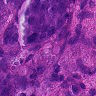
Metastatic tissue present: yes